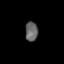
Tissue: lung
Cell type: Epithelial cells
Senescence score: 0.204
Nuclear area (px): 239
Mean DAPI intensity: 100.151